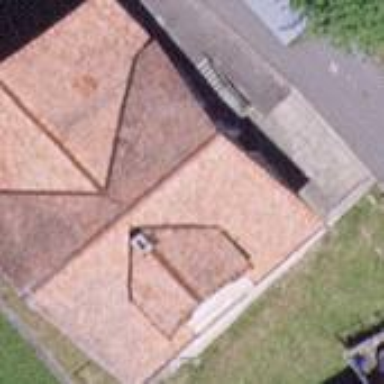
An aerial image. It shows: Detached building.